Aerial crown-view tile of a tropical tree (Barro Colorado Island, Panama), acquired 20250512:
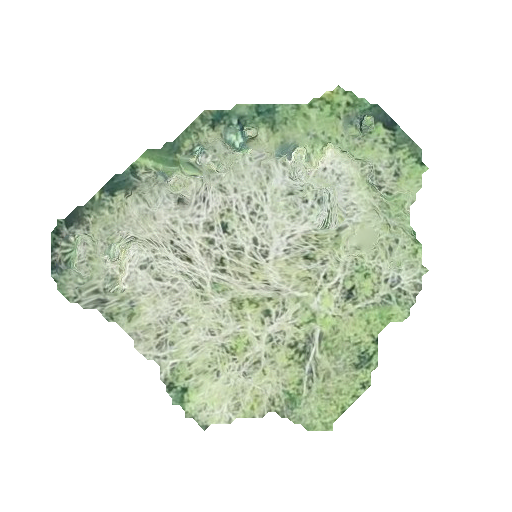
Species: Handroanthus guayacan
GBIF accepted scientific name: Handroanthus guayacan
Crown area: 129.352 m²